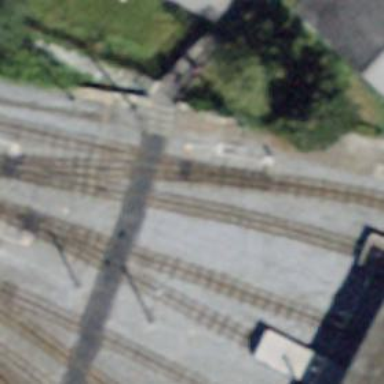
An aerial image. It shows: Crossing for the railway.